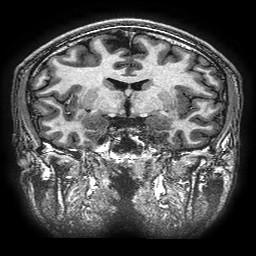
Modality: T1w
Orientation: sagittal
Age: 16
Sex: male
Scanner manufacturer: ge
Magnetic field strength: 3 T
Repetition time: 0.00766 s
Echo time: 0.003476 s